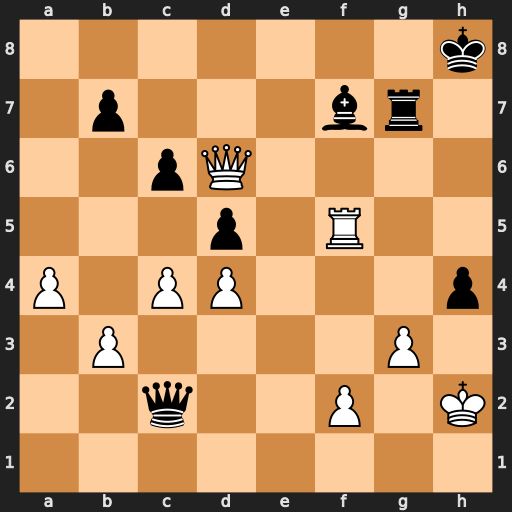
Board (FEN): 7k/1p3br1/2pQ4/3p1R2/P1PP3p/1P4P1/2q2P1K/8
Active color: w
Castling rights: -
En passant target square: -
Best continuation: Qf8+ Kh7 Rxf7 hxg3+ Kh3 Rxf7 Qxf7+